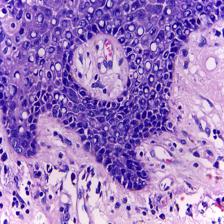
Diagnosis: OSCC